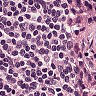
Metastatic tissue present: no